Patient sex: M
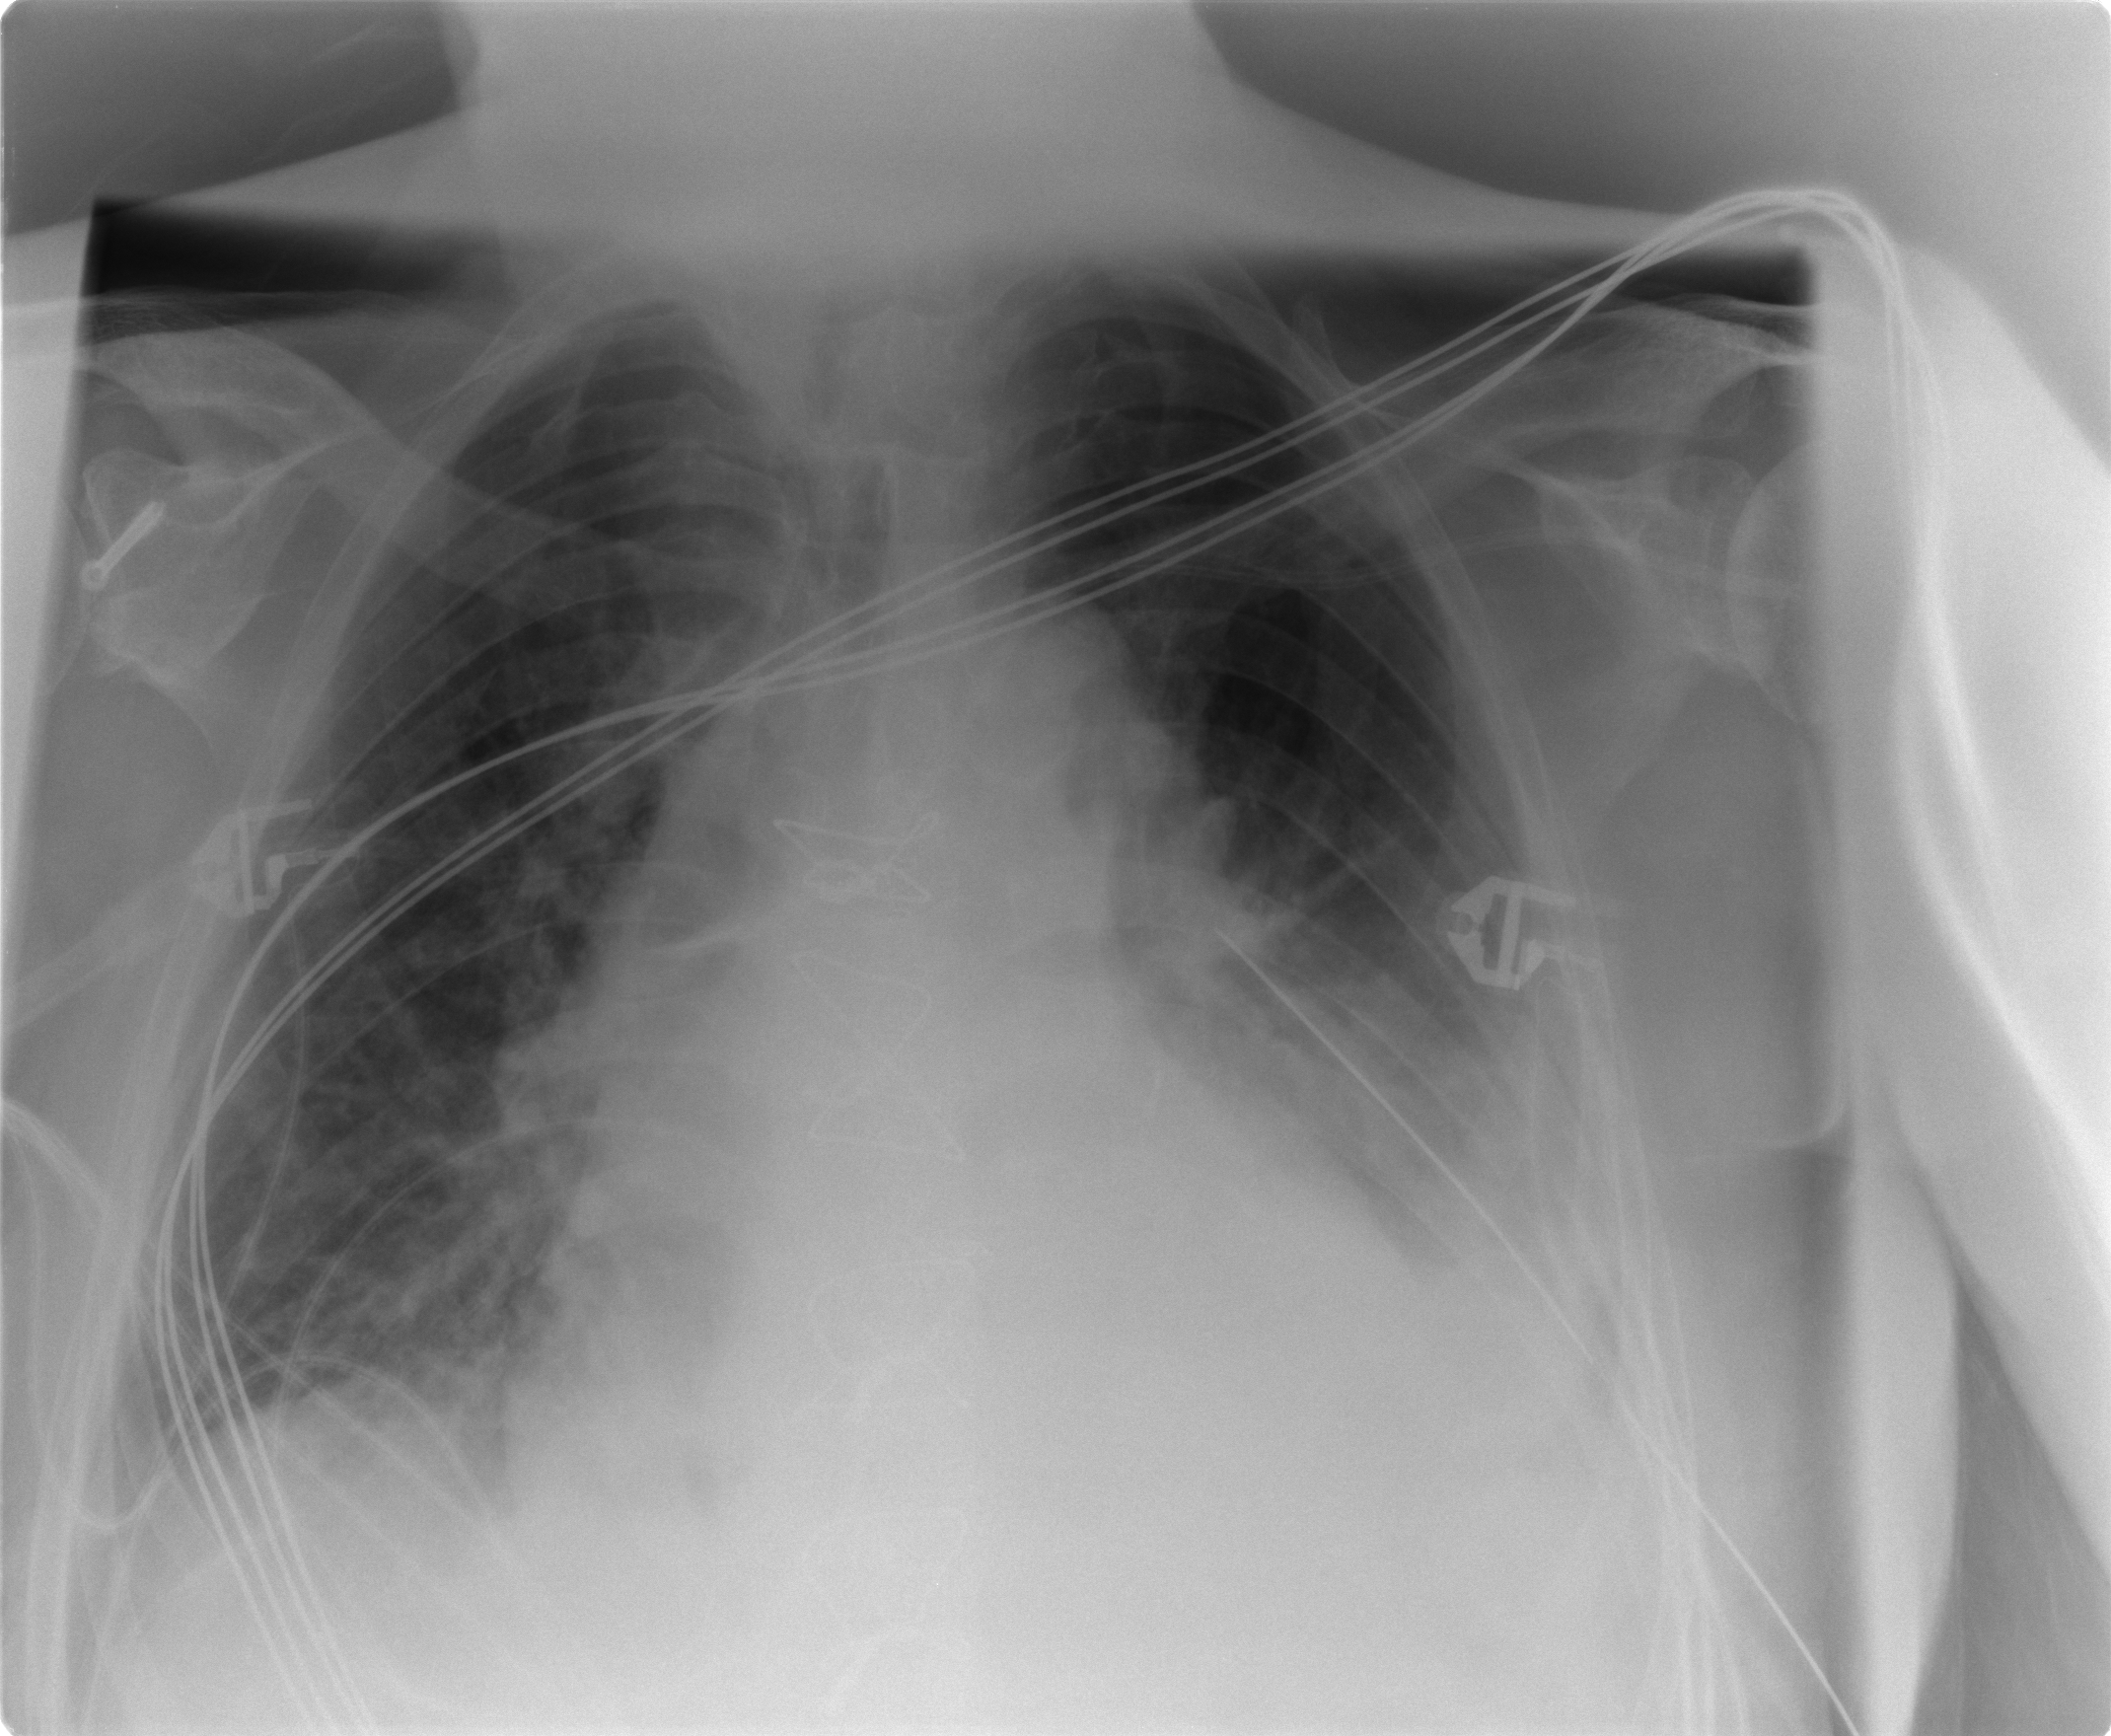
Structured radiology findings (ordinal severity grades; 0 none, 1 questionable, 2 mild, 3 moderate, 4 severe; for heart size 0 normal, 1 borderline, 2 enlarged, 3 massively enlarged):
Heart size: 3
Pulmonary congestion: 2
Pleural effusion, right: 0
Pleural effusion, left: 2
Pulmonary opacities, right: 2
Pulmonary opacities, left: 2
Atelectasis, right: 2
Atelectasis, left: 2